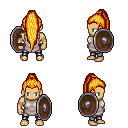
a pixel art fantasy rpg character, male body template, human, tanned skin, white tunic, metal pants, light blonde extra-long topknot hairstyle, shield, four views (front, back, left, right), 2x2 character sprite sheet, small pixel art, hard edges, no anti-aliasing